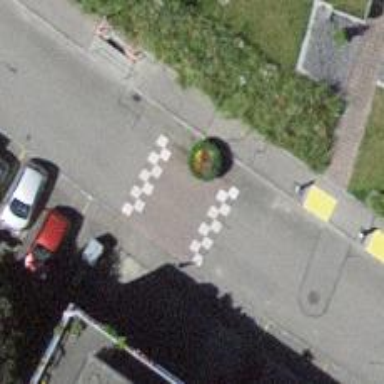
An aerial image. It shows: Traffic calming hump on the road.